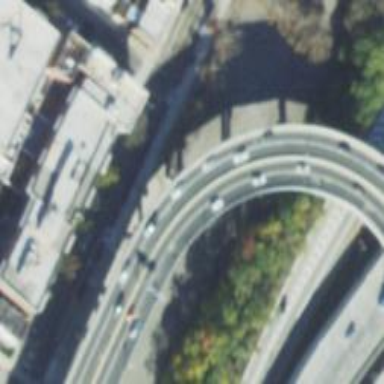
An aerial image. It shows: Bridge on motorway link.